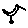
Label: bird